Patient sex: F
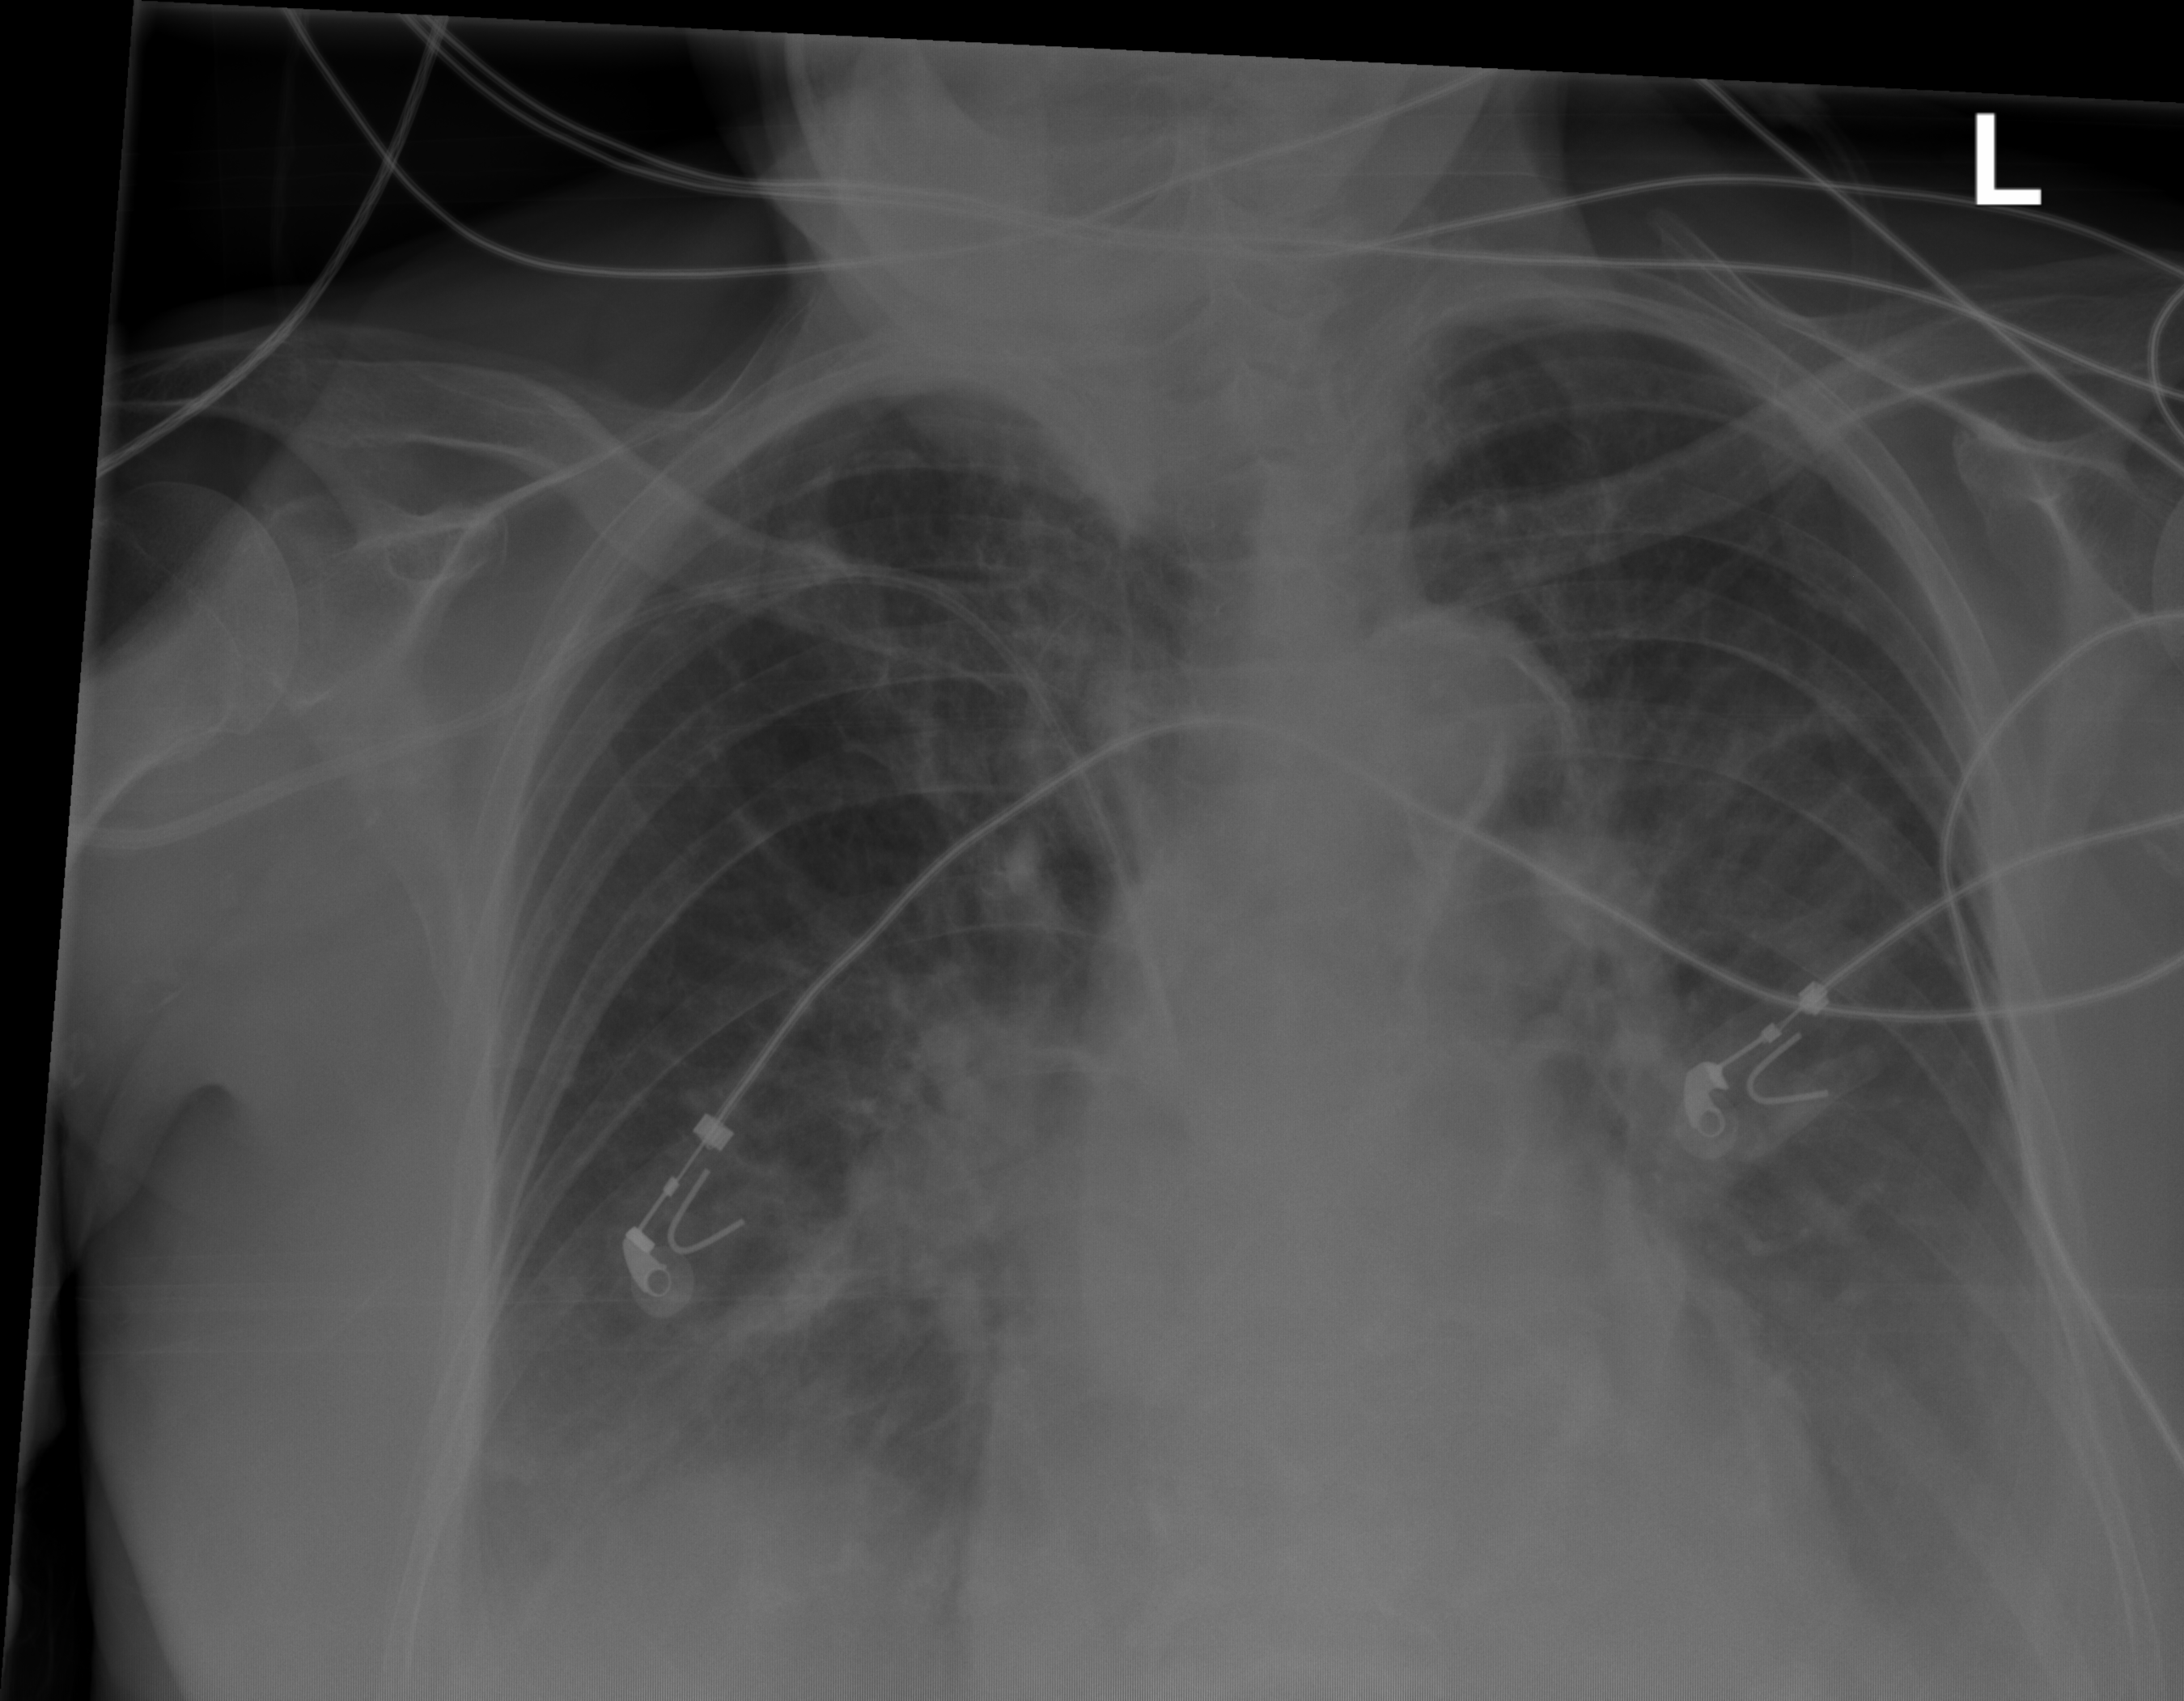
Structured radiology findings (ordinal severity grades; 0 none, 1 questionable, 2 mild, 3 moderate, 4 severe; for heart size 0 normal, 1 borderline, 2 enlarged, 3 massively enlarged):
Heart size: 1
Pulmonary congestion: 1
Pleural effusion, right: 2
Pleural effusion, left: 2
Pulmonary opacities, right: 1
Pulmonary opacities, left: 2
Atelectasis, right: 2
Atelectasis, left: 2